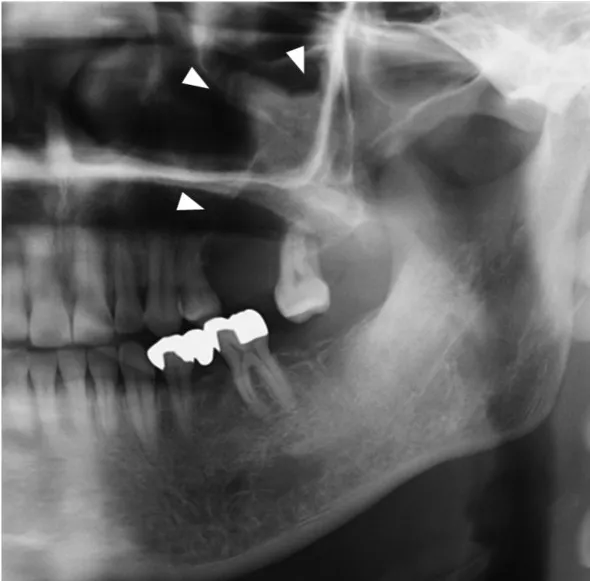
A panoramic radiograph revealed a dome-shaped radiopaque mass with well-defined margins extending from the left maxilla to the maxillary sinus.
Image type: radiology (x_ray)